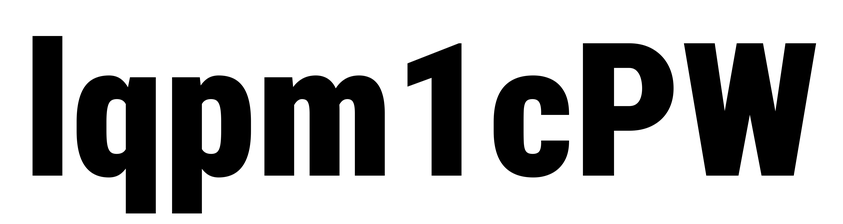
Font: Roboto_Condensed_Black